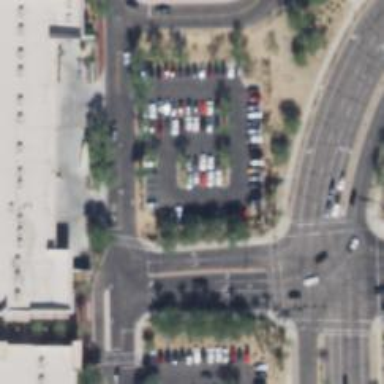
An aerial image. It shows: Parking area with asphalt surface.